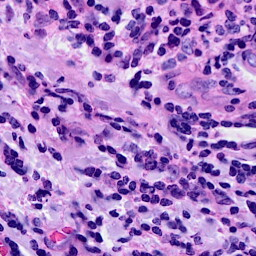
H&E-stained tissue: Breast